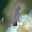
Label: 1